Question: Example below:

ignore the "257 px" and "324 px" !
Thank you!
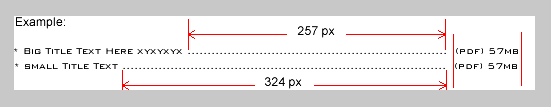
Answer: I would do it in pure CSS
DEMO <URL>
'''
dl { width: 400px }
dt { float: left; width: 300px; overflow: hidden; white-space: nowrap }
dd { float: left; width: 100px; overflow: hidden }
dt span:after { content: " .................................................................................." }
'''
Another solution is by using position absolute, still pure CSS
DEMO <URL>
'''
ol {
list-style:none;
}
li {
width: 400px;
position:relative;
border-bottom: thin black dotted;
padding:10px 0;
}
.pdf {
position:absolute;
right:0;
bottom:-17px;
}
.one {
position:absolute;
left:0;
bottom:-17px;
}
span {
background:#fff;
display:block;
margin-bottom:13px;
}
'''